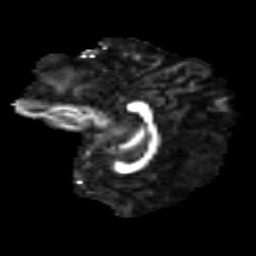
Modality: FA
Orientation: sagittal
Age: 18
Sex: male
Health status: ill
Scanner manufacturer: ge
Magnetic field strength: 3 T
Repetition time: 6.752 s
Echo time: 0.079 s